Field crop: maize
Growth stage: 2
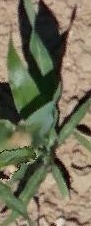
Species: maize